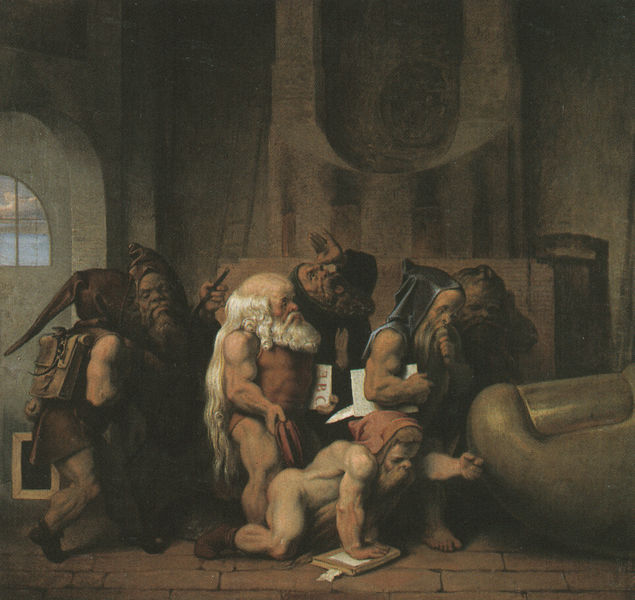
Titel: Gnomen am Zeh der Bavaria
Künstler: Moritz von Schwind
Standort: München
Institution: Städtische Galerie im Lenbachhaus
Schlagwörter: akt, blau, dunkel, fuß, gemälde, gruppe, himmel, mann, nackt, schatten, umhang, wolken, braun, fenster, frisur, grau, haar, hell, hut, licht, männer, raum, schwarz, säule, zimmer, gebäude, haus, rot, alt, bart, bärte, jung, mütze, mützen, wand, alte, rahmen, stein, steine, vollbart, gelehrte, innenraum, öl, haare, mantel, stoff, stoffe, kind, seide, kamin, kinder, bilderrahmen, bücher, wohnzimmer, schule, mauer, klein, muskeln, glatze, stube, nackte, knie, nagel, zehe, wände, alter, greis, buch, münchen, zeh, fliesen, faust, mäntel, ruf, stift, werkstatt, werkzeug, mauern, muskel, zunge, fabel, märchen, sieben, umhänge, zipfelmütze, zwerg, ranzen, rucksack, neugier, steinboden, greise, zwerge, kaputze, vollbärte, kapuze, schackgalerie, bavaria, schuch, gnom, sieben zwerge, gnome, kapuzen, riese, wichtel, riesen, anklopfen, zipfelmützen, fußnagel, zehennagel, däumling, däumlinge, fanter, wichte, zwerge*, kleinwüchsige, 7 zwerge